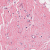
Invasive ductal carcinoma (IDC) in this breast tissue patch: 0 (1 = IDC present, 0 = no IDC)